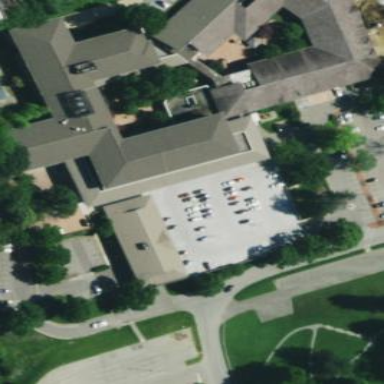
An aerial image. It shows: Multi-storey parking building.